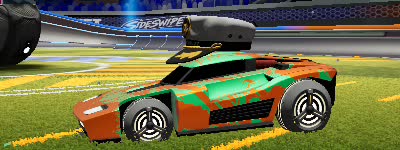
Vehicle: breakout